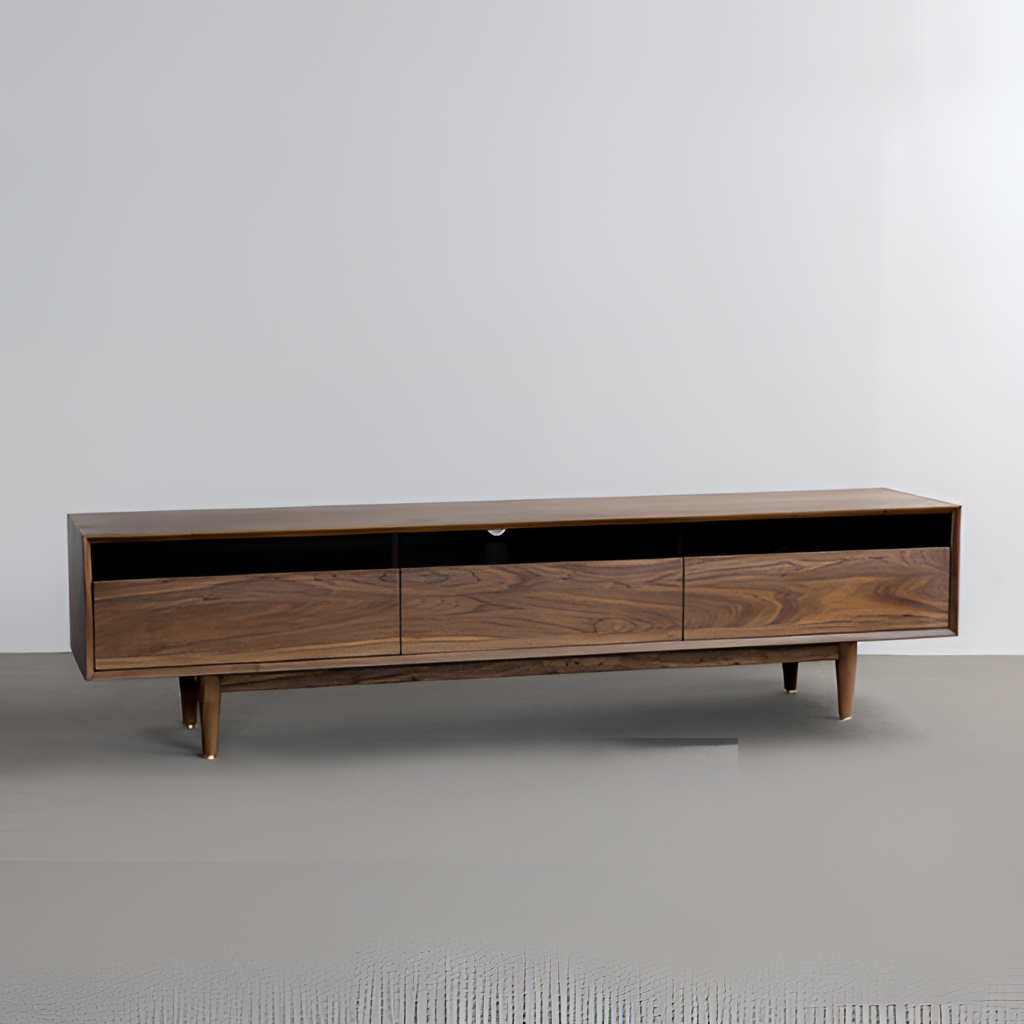
wood TV stand, living room, gray paint wallpaper, with solid pattern, minimalist, gray concrete flooring, with smooth pattern